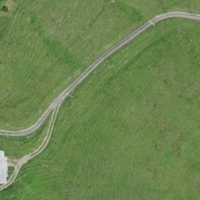
EUNIS habitat code: 26
Species observed at this site:
Arnica montana